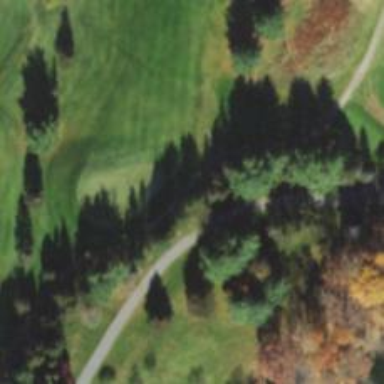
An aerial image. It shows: Service road designated as golf cart path.